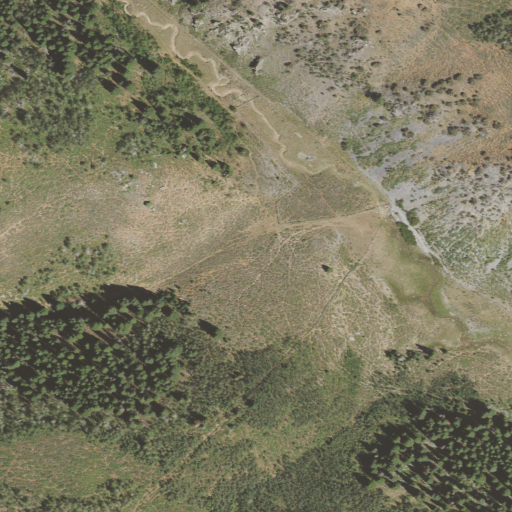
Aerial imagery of valley in Utah named White Pine Hollow containing shrub, deciduous forest, evergreen forest, and mixed forest